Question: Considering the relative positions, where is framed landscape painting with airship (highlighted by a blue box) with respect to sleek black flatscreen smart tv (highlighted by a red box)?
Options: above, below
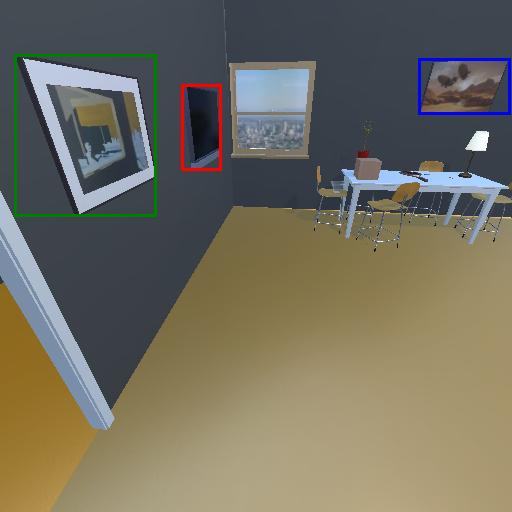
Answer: above